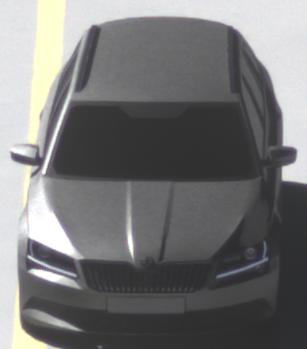
Make: Skoda
Model: Superb Combi 1.4 TSI
Detailed model: Superb (III) Combi
Model produced from: 2015/09
Model produced until: 2018/06
Doors: 5
Color: gray
Road condition: wet road
Daytime: morning or afternoon
Contrast: high contrast